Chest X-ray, PA view. Patient: 60 years old, sex M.
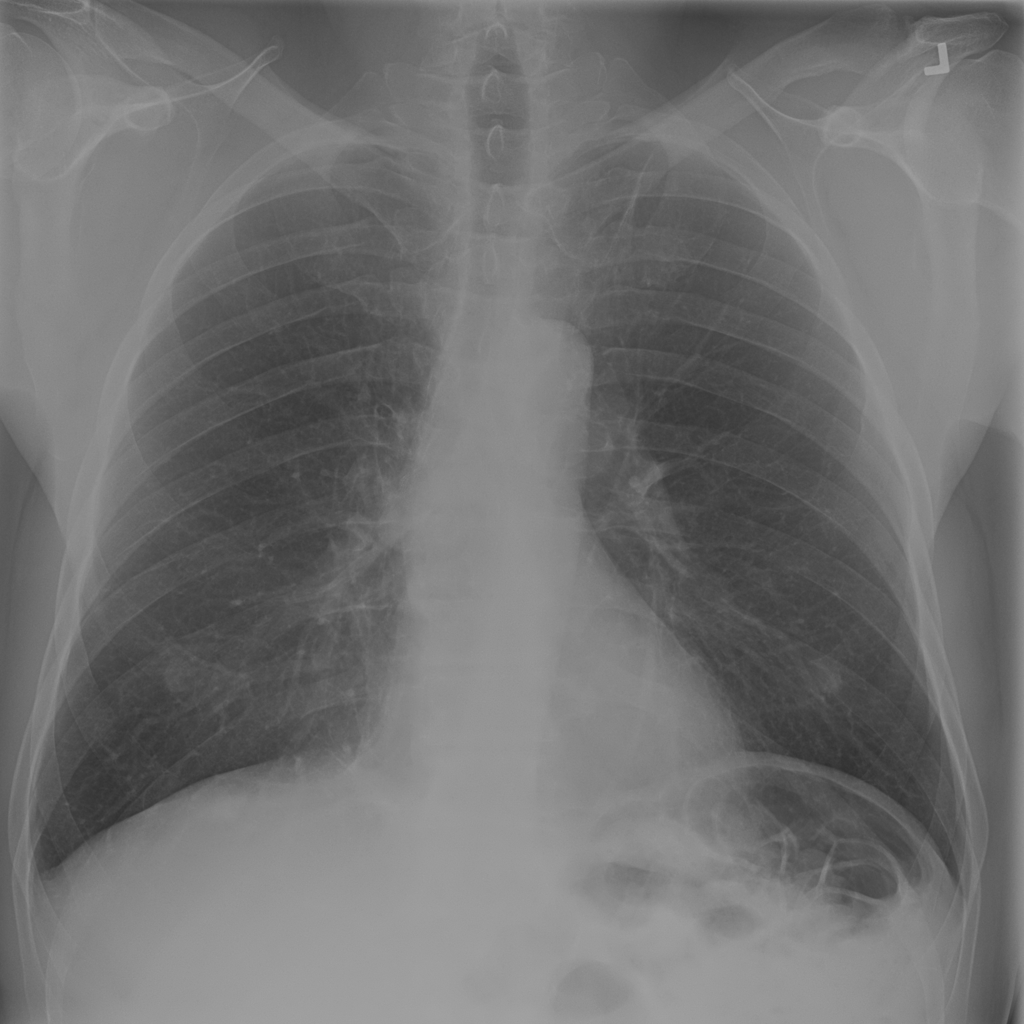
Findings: Nodule